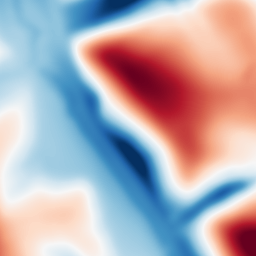
Category: multiscale
Decomposition family: dog
Decomposition parameters: sigma_low: 5
sigma_high: 50
Upsampling method: bspline
Upsampling parameters: scale: 4
Upsampling scale: 4